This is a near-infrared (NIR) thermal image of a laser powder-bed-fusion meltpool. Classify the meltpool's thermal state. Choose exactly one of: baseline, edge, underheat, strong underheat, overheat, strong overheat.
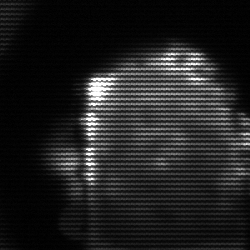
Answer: baseline